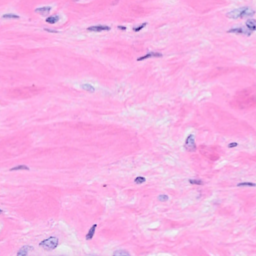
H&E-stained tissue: Breast